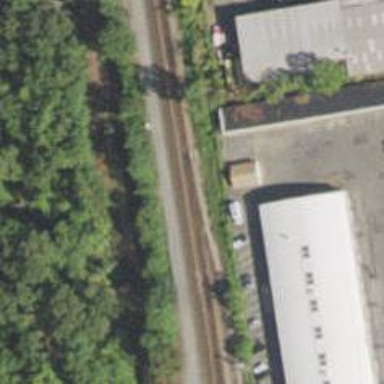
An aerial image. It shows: Site related to the railway.